Frequency: 60000
Velocity: 0,186
Power: 46,2
Pulse duration: 0,0000001
Pass count: 1
Magnification: 10
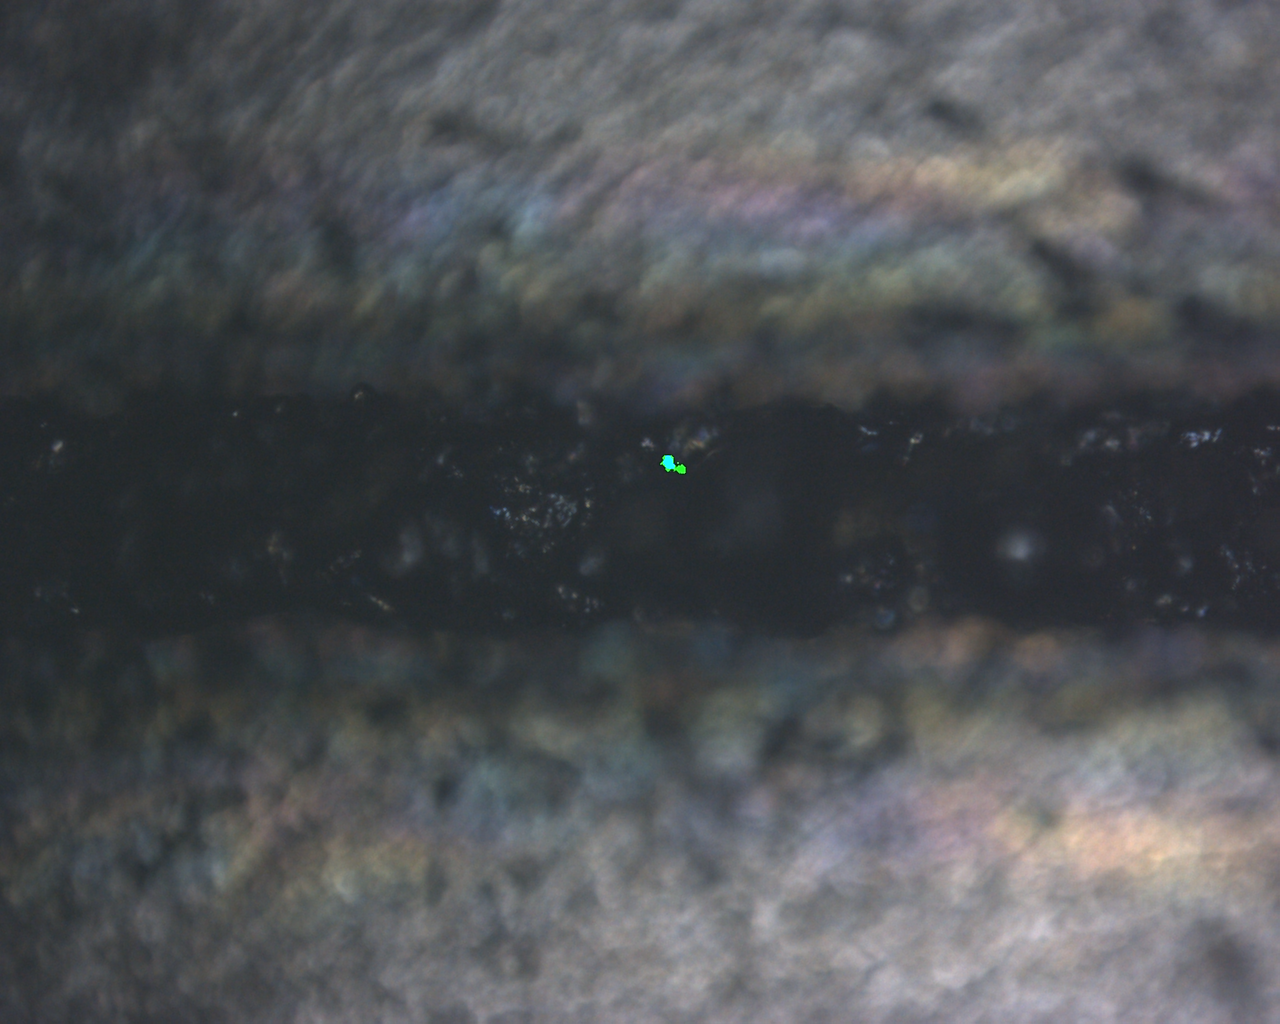
Measured width: 137.378
Other width: 97.051